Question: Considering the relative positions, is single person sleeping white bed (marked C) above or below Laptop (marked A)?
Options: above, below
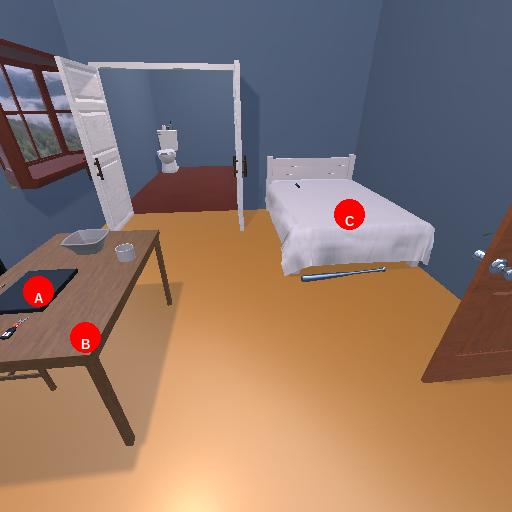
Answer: above